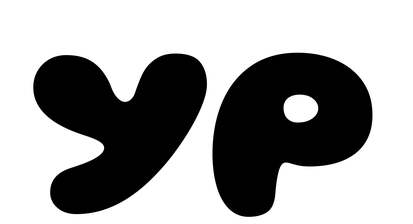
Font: Gluten_Black